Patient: sex M, age 42
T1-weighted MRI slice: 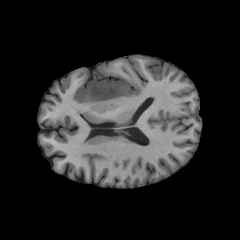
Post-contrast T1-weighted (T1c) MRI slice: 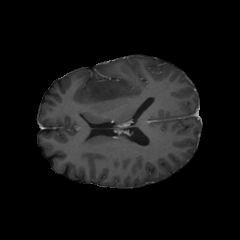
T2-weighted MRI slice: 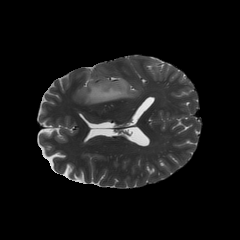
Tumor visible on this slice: yes
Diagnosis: Astrocytoma, IDH-mutant
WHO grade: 4